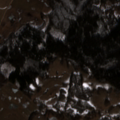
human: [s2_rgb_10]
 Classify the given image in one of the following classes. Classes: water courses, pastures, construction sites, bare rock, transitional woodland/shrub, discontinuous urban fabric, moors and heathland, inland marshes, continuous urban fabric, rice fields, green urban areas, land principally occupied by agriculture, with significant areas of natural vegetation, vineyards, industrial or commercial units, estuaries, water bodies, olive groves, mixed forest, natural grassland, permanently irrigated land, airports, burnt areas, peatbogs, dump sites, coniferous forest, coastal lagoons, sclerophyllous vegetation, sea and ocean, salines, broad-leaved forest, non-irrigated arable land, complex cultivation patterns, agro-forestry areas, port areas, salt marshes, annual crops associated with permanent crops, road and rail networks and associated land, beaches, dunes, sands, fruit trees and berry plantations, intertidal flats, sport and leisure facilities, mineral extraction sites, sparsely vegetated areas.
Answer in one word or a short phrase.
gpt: non-irrigated arable land, pastures, land principally occupied by agriculture, with significant areas of natural vegetation, broad-leaved forest, coniferous forest, mixed forest